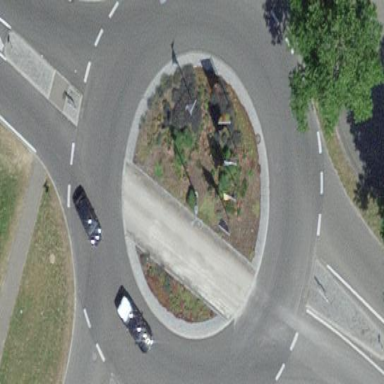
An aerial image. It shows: Primary highway with asphalt surface leading to roundabout.